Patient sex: F
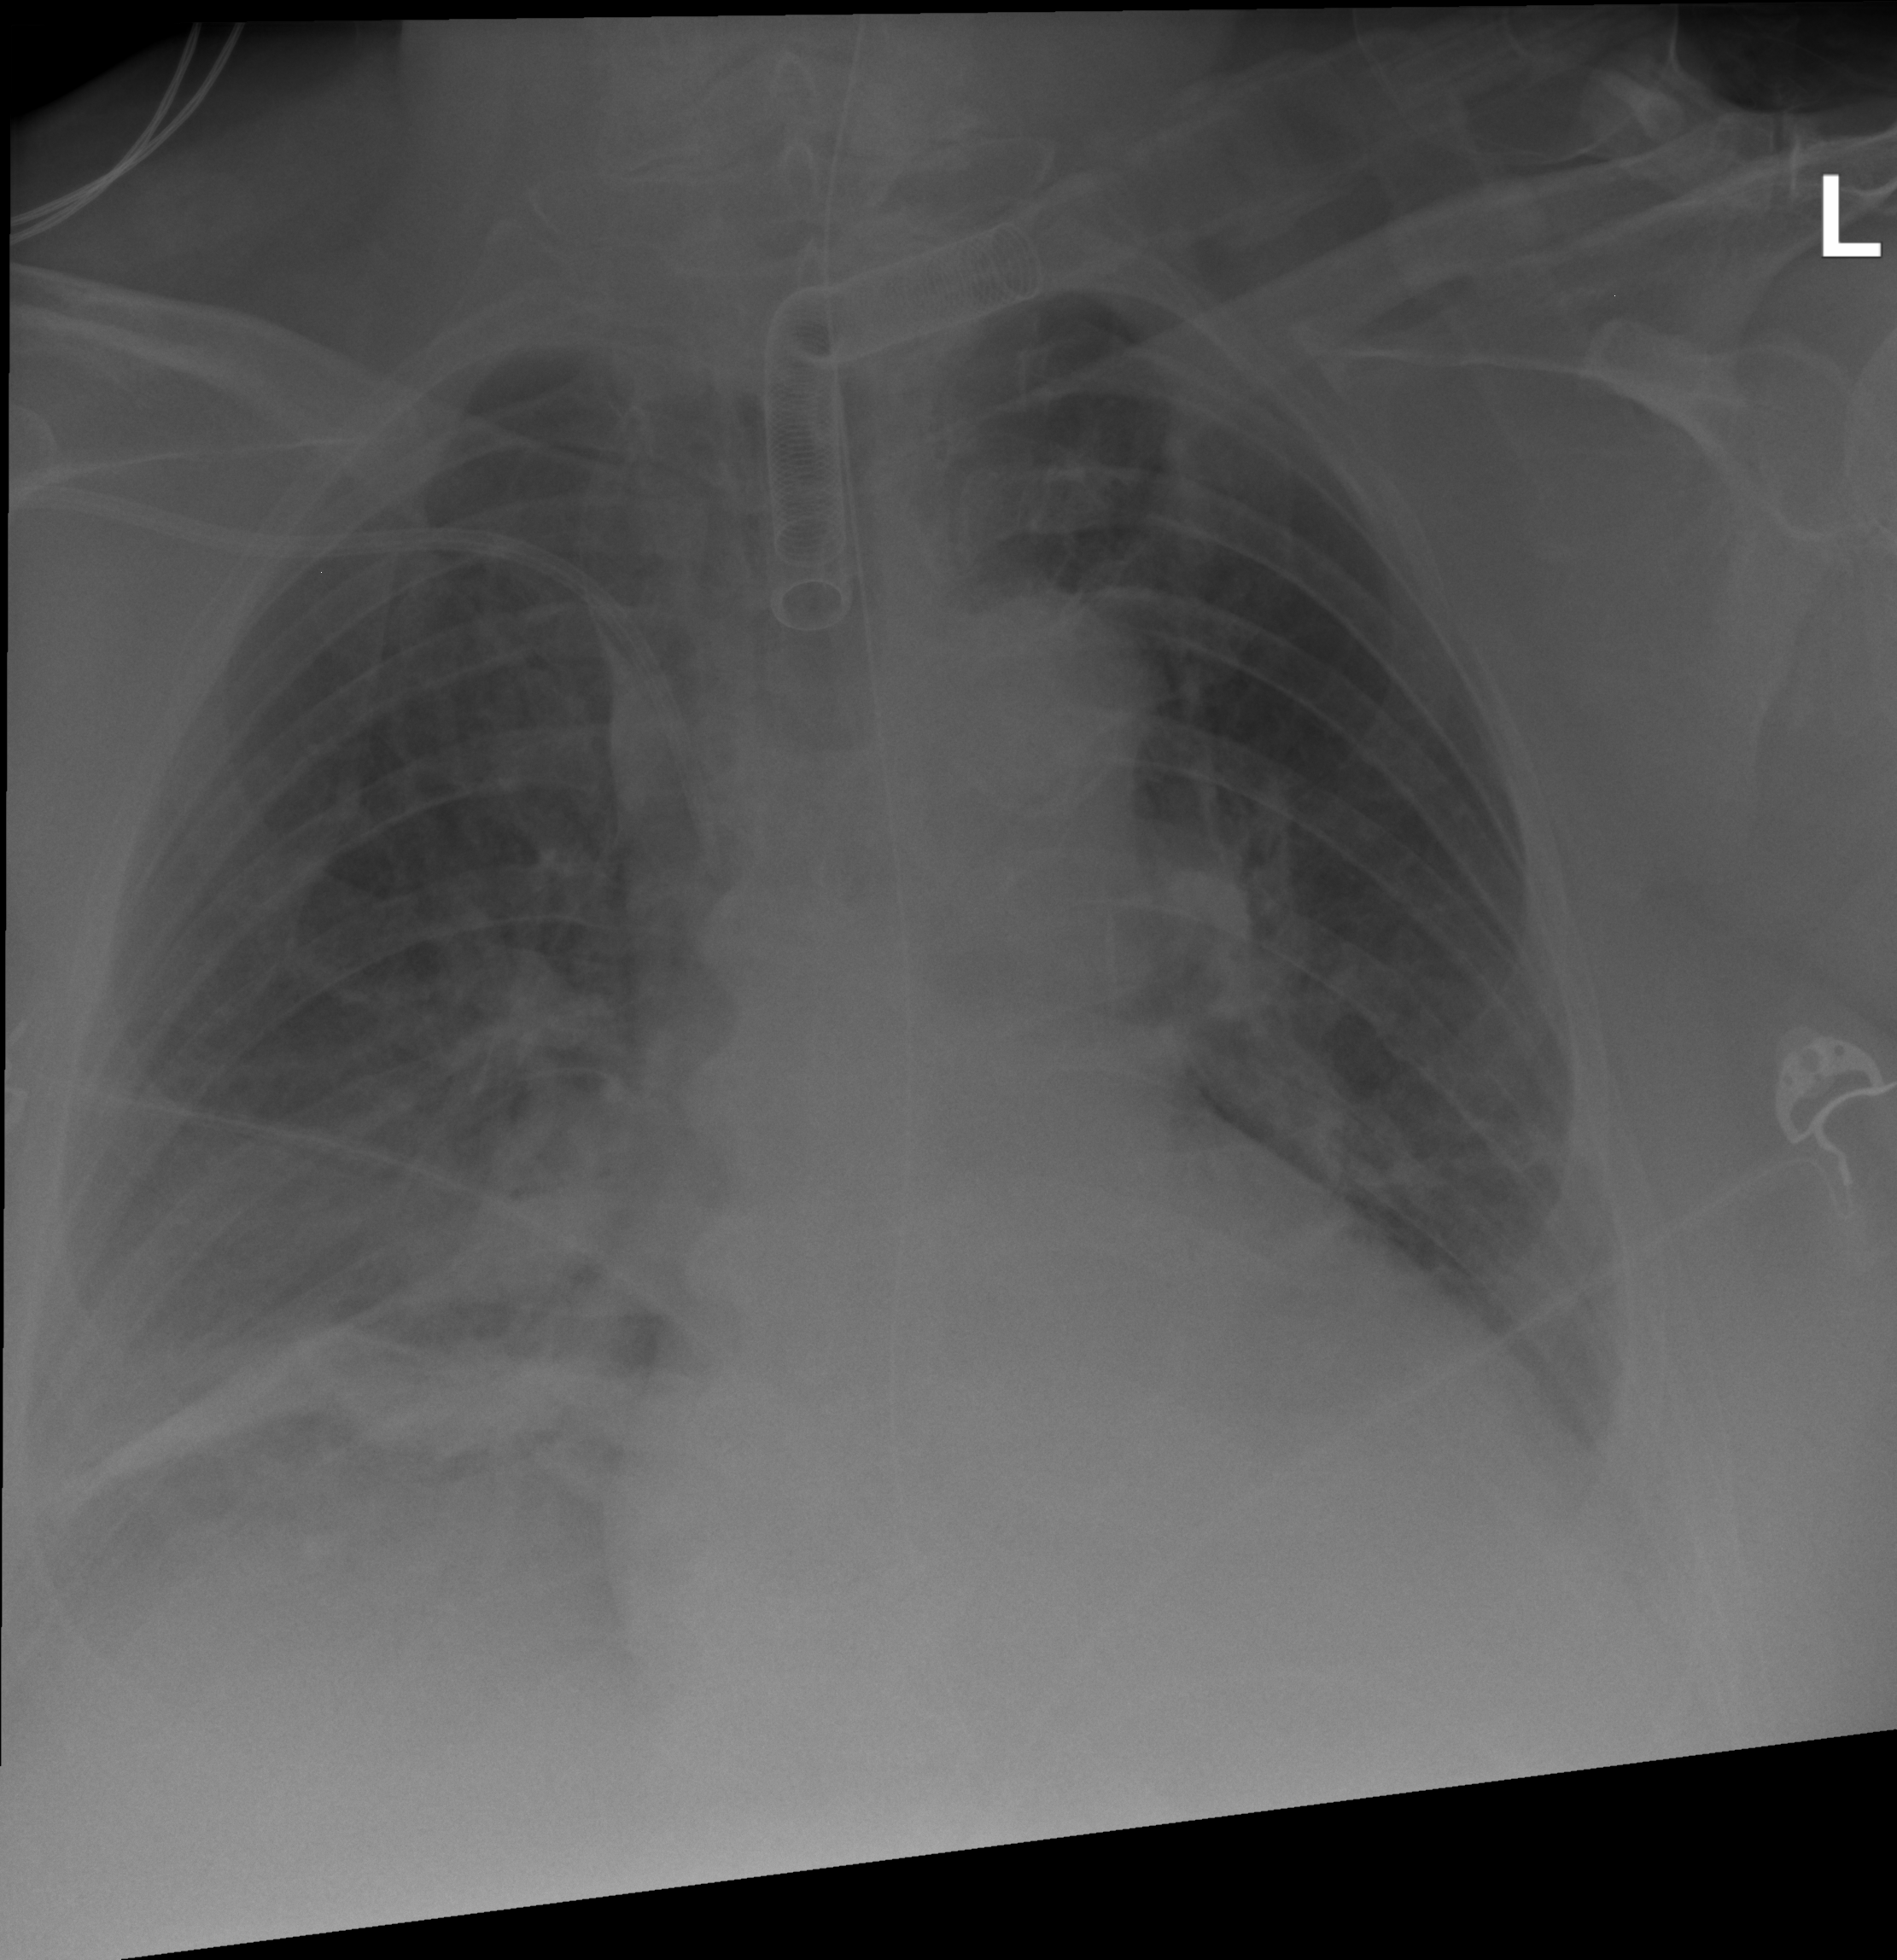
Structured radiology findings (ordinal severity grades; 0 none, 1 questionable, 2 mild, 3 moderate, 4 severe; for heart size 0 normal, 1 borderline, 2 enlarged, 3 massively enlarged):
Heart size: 2
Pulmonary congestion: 2
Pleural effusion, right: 2
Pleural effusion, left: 2
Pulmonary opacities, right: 2
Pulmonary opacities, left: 2
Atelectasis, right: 2
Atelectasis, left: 2